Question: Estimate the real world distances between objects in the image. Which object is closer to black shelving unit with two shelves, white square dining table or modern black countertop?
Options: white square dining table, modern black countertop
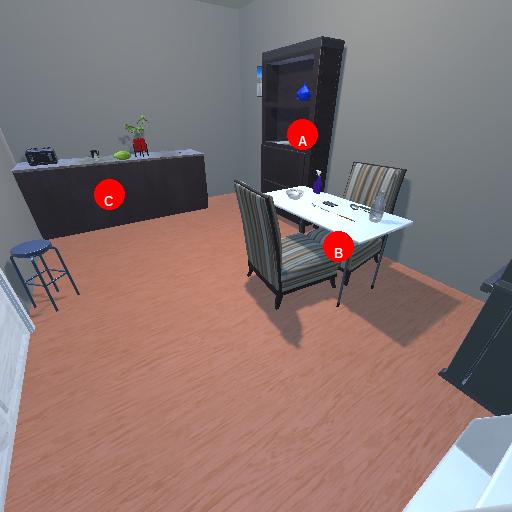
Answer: white square dining table